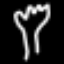
Label: fork